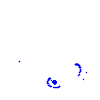
Particle: pion